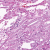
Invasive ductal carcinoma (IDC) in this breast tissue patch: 0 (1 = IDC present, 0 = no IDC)